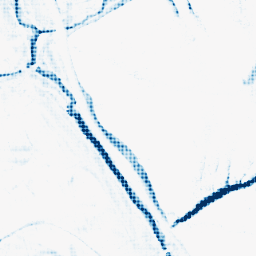
Category: morphological
Decomposition family: morphological_square
Decomposition parameters: operation: closing
size: 10
Upsampling method: sinc_blackman
Upsampling parameters: scale: 4
kernel_size: 4
Upsampling scale: 4